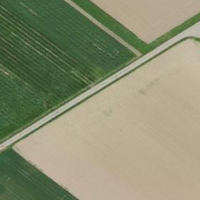
EUNIS habitat code: 52
Species observed at this site:
Ardea alba